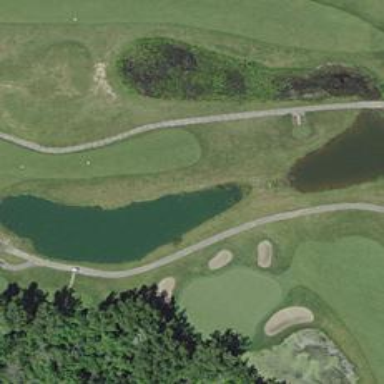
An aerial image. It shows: Path used for both walking and golf.